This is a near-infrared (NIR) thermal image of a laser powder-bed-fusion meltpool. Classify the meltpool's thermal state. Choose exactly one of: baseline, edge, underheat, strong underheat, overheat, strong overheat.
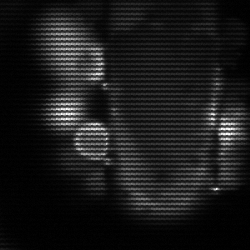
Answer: strong underheat